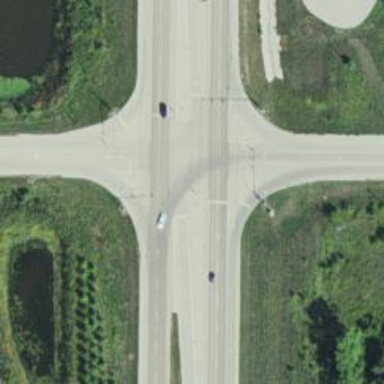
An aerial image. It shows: Primary highway.